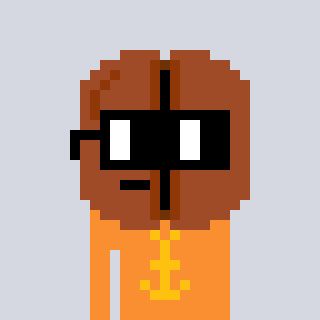
a pixel art character with square black glasses, a coffeebean-shaped head and a orange-colored body on a cool background